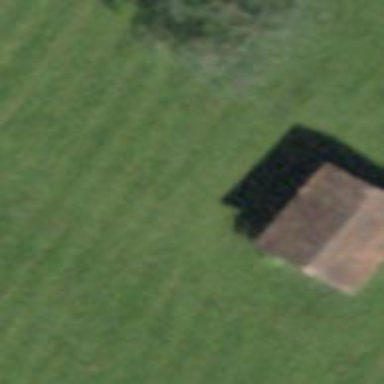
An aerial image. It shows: Shed building.